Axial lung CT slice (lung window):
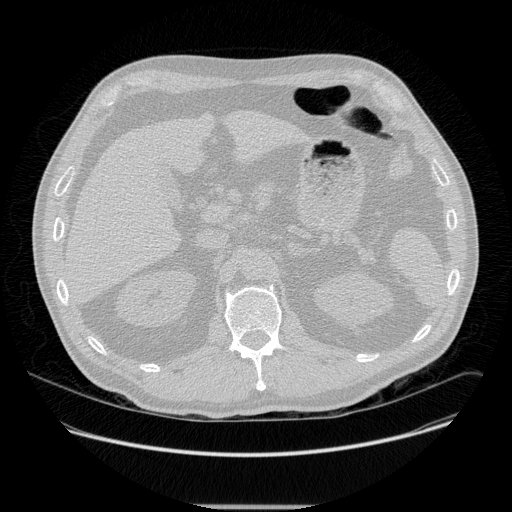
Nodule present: no